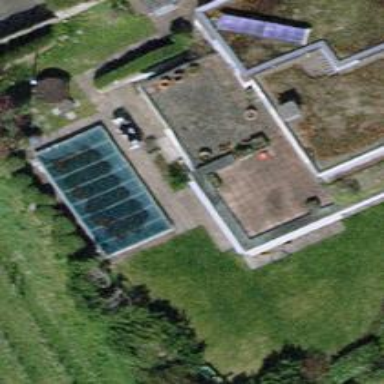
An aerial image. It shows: Outdoor swimming pool in leisure land area.